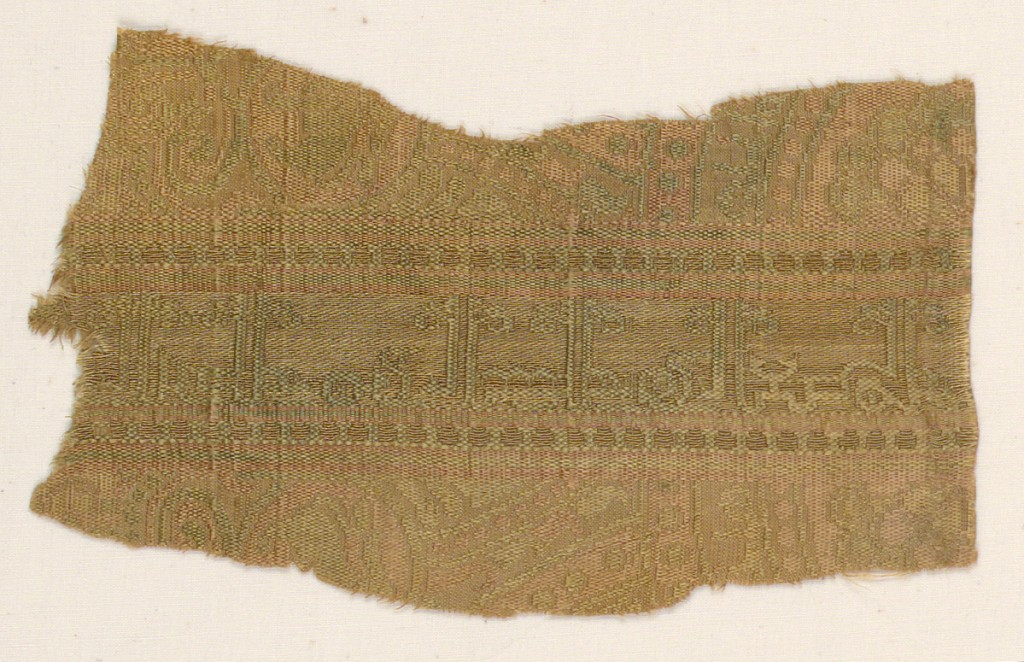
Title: Textile
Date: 11th–12th century
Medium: silk, metallic thread Technique: compound plain weave
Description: Fragment of dull rose, red, blue-green, dark yellow and metallic threads. Center has a band with Kufic inscription. Right and left show part of a roundel with additional inscriptions.